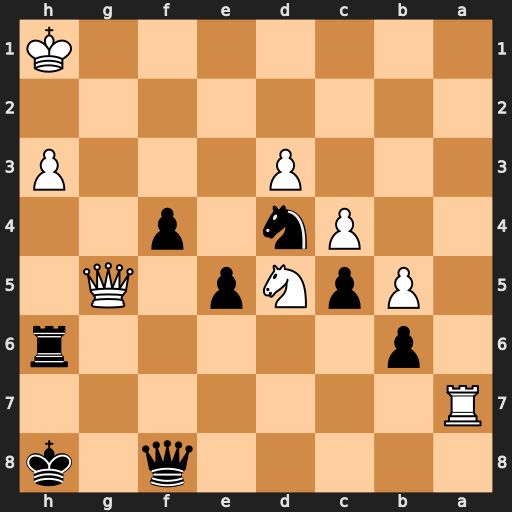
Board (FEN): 5q1k/R7/1p5r/1PpNp1Q1/2Pn1p2/3P3P/8/7K
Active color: b
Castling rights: -
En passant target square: -
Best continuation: Rxh3+ Kg2 Rg3+ Qxg3 fxg3